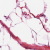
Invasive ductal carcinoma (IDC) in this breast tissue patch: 0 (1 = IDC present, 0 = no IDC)